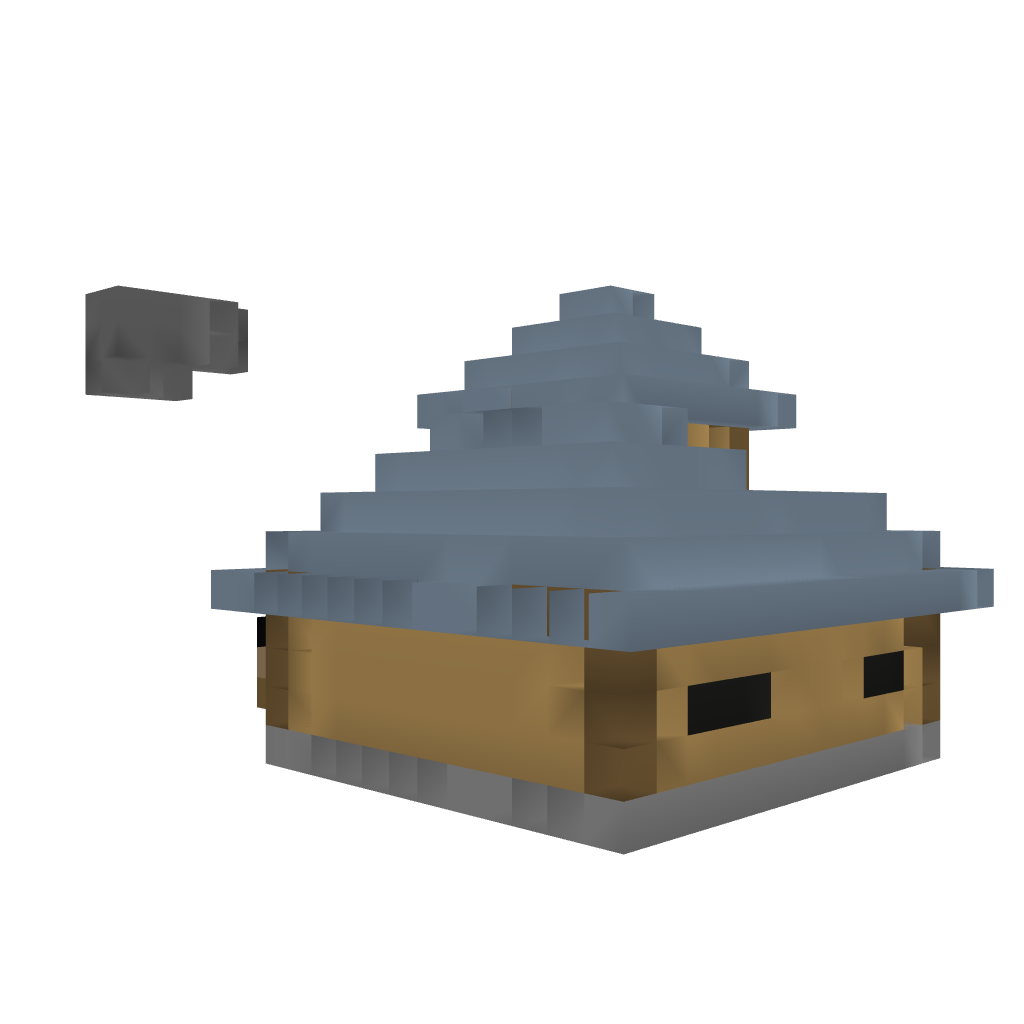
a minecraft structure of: Villagers Mayor's House